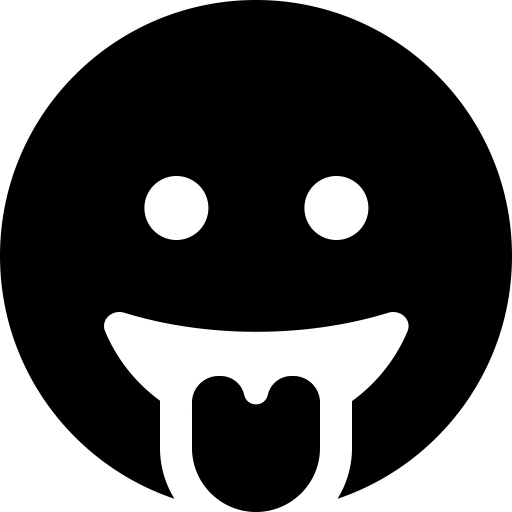
Tags: icon, FontAwesome, fa-icon, solid, face, grin, tongue